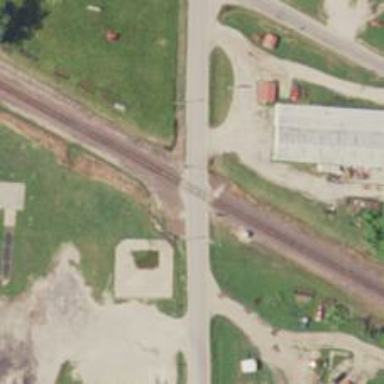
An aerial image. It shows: Railway level crossing.